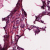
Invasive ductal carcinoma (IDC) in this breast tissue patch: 1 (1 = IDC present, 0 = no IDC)